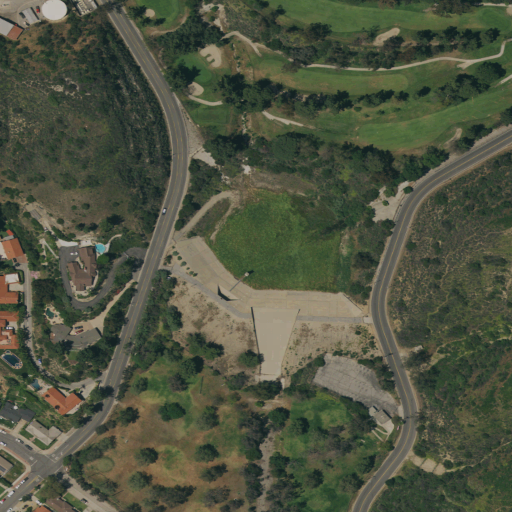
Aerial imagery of depression(s) in California named Stough Debris Basin containing open development, low intensity development, shrub, herbaceous wetlands, medium intensity development, and grassland